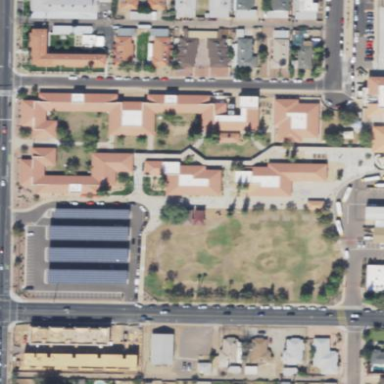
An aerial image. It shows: School.